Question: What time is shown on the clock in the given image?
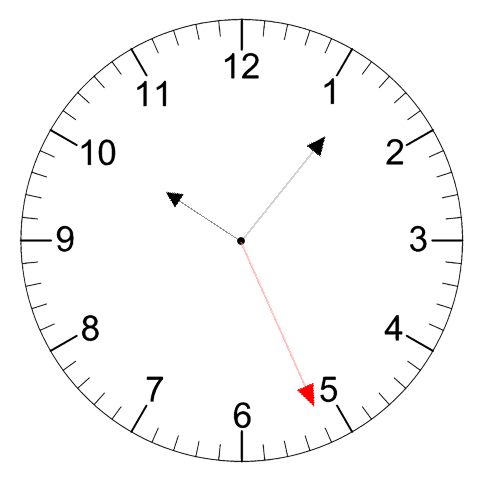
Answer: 10:06:26